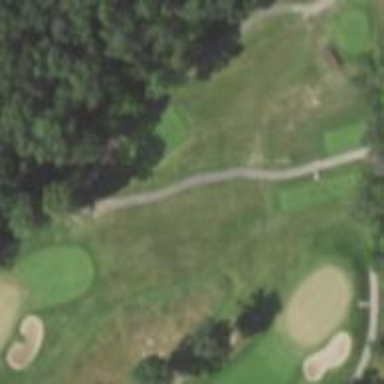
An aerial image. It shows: Golf tee.